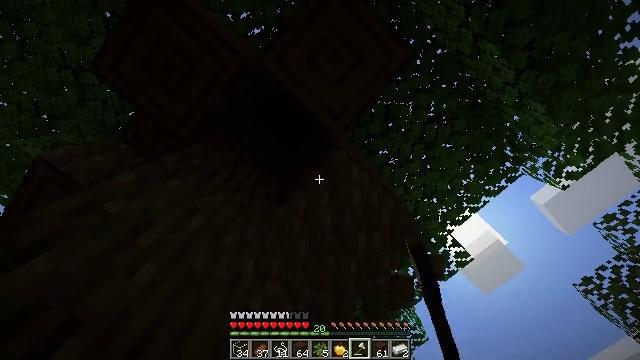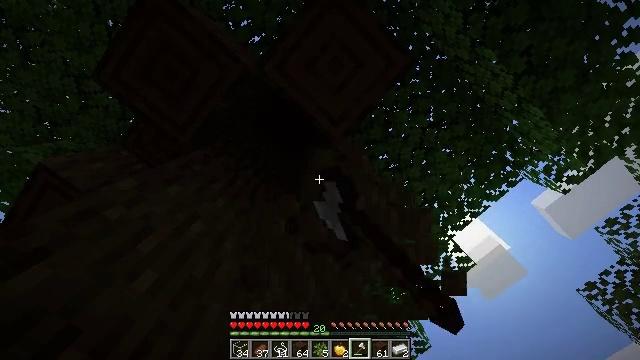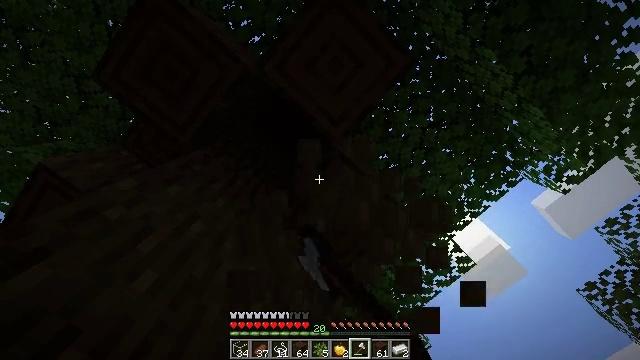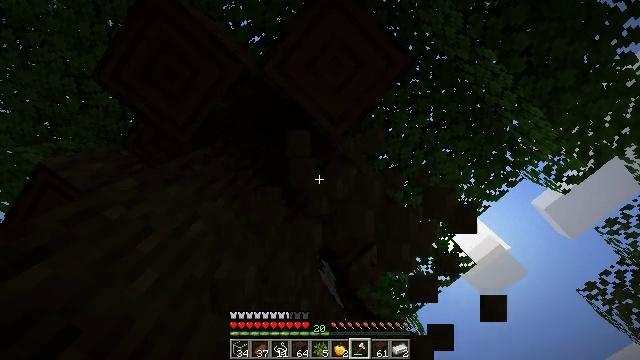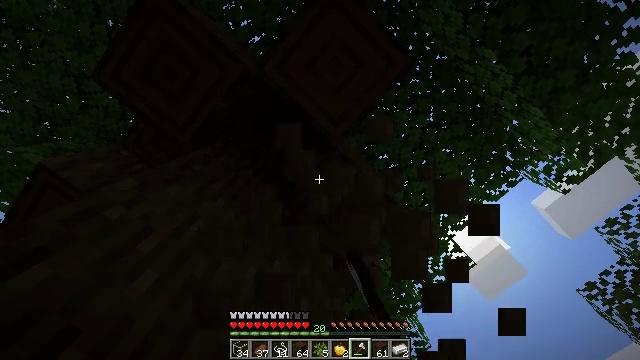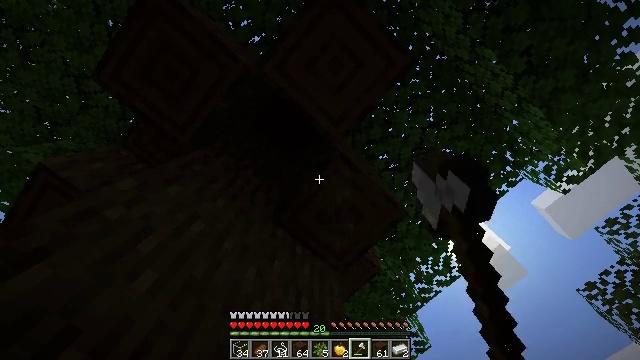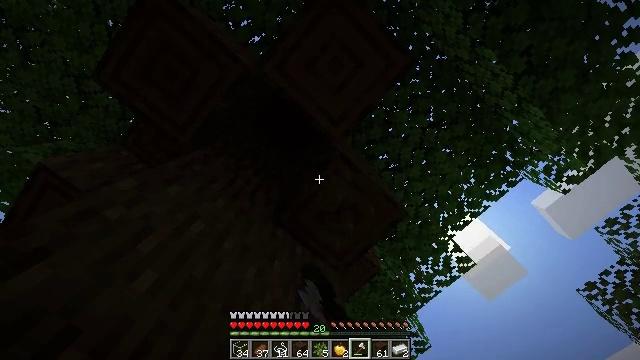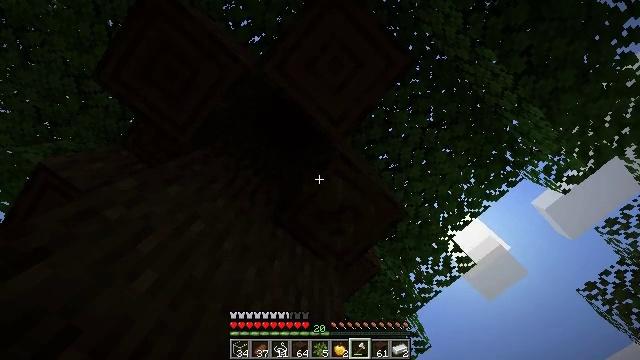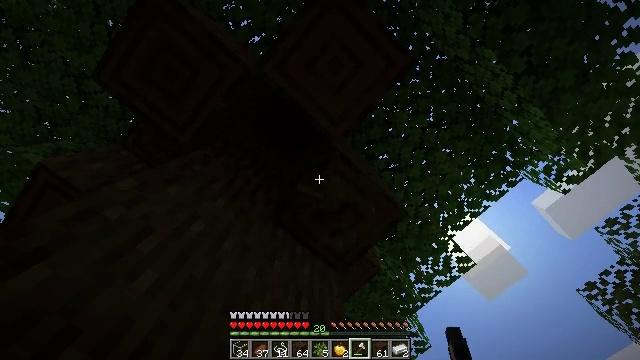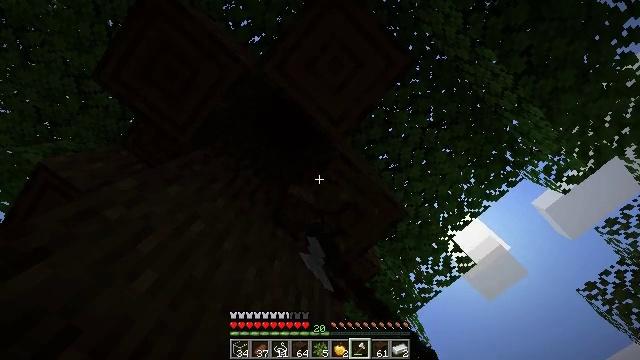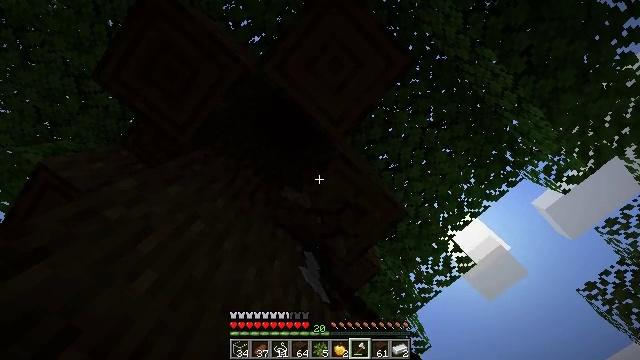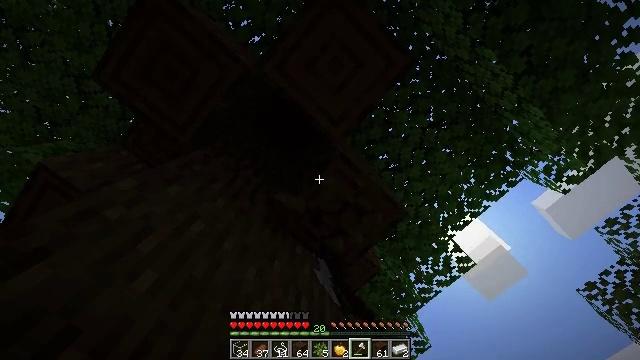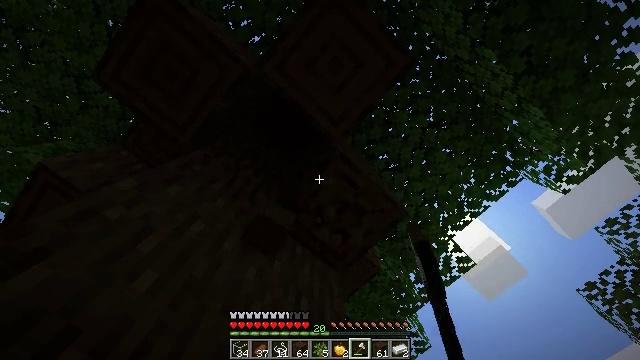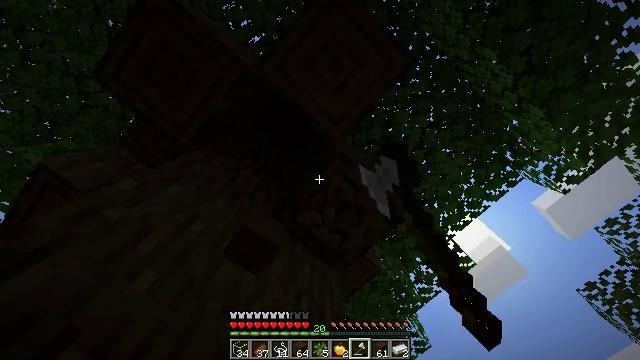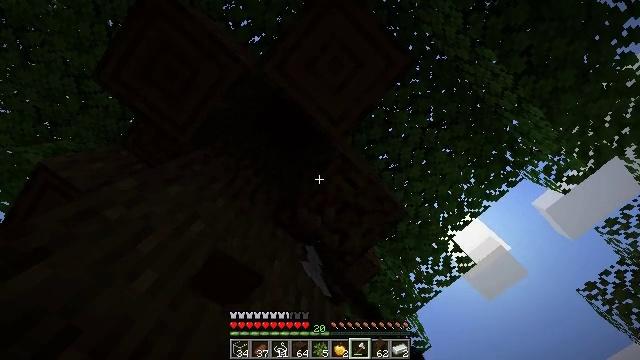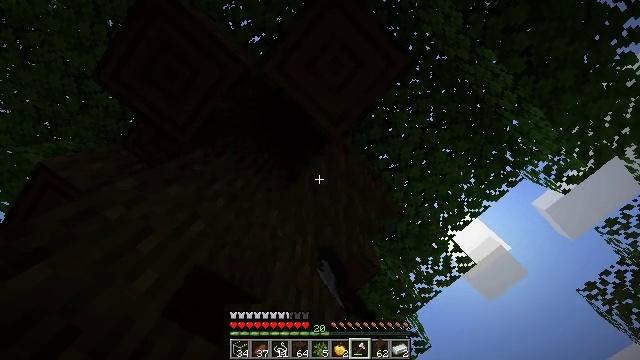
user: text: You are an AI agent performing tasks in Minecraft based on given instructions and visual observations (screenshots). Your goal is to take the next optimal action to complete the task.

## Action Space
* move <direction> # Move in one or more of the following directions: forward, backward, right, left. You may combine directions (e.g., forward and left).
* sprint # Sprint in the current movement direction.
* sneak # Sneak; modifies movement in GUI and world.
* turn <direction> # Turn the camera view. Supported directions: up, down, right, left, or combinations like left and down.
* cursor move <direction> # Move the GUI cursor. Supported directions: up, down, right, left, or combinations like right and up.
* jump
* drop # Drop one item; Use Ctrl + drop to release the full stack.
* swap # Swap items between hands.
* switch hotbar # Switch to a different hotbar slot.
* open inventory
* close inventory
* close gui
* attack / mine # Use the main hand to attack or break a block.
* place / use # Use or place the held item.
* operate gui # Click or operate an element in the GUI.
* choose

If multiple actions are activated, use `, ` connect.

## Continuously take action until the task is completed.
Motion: motion action
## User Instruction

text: Harvest dark oak log for resources.
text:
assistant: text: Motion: turn up, attack / mine
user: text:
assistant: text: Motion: attack / mine
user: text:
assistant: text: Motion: attack / mine
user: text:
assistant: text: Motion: attack / mine
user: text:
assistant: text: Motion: attack / mine
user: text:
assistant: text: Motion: attack / mine
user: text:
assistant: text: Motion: attack / mine
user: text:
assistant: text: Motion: attack / mine
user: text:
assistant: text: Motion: attack / mine
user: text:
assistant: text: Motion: attack / mine
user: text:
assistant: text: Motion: attack / mine
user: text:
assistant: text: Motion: attack / mine
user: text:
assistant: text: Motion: attack / mine
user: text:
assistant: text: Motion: attack / mine
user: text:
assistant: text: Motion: attack / mine
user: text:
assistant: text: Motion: attack / mine
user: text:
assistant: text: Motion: attack / mine
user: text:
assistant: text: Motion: attack / mine
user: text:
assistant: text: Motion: attack / mine
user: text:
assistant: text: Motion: attack / mine
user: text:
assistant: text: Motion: turn left and down
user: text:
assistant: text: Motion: turn left and down
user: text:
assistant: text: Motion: turn left and down
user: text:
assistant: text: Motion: turn left and down
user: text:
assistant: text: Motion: turn left and down, attack / mine
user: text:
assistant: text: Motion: attack / mine
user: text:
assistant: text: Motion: attack / mine
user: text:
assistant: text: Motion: attack / mine
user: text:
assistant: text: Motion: attack / mine
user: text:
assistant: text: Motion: attack / mine